Field crop: maize
Growth stage: 1
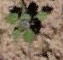
Species: chenopodium